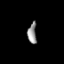
Tissue: lung
Cell type: Others
Senescence score: 0.6206
Nuclear area (px): 185
Mean DAPI intensity: 143.757